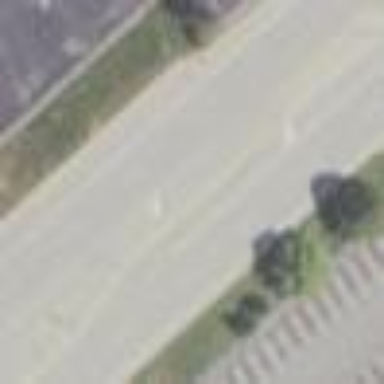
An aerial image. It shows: Kerb barrier.